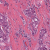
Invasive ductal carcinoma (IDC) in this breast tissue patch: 1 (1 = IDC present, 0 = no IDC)